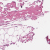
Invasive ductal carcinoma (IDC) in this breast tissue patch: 0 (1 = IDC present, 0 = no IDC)